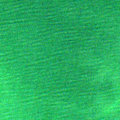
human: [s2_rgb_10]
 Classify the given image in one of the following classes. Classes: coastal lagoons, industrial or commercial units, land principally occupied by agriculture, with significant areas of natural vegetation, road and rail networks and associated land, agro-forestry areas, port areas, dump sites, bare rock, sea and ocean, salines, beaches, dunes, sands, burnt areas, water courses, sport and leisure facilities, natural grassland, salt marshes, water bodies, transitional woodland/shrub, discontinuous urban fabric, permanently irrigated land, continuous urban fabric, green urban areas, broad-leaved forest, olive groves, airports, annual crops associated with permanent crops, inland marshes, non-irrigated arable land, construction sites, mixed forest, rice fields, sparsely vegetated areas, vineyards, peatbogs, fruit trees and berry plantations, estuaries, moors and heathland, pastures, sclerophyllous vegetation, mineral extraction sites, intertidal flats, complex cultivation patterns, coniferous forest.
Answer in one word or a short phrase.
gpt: sea and ocean